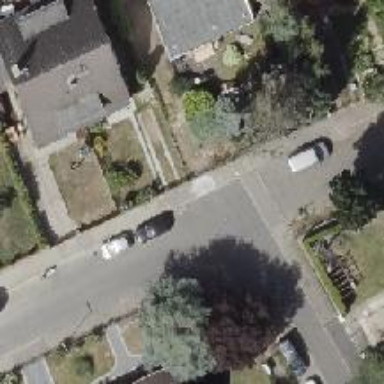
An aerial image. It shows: Residential road with asphalt surface and sidewalks on both sides. There are parallel parking lanes on both sides of the road.